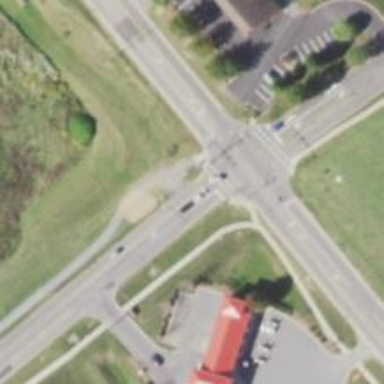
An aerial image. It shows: Marked crossing on cycleway road.